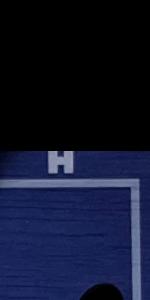
Label: Empty